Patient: sex M, age 68
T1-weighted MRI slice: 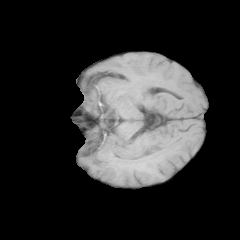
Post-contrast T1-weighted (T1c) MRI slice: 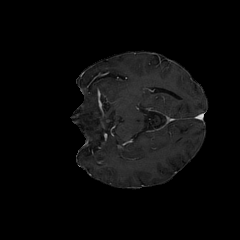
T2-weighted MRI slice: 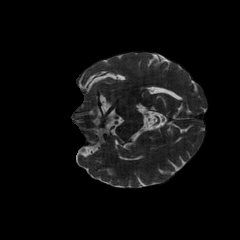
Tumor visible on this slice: no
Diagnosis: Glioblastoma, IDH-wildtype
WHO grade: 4